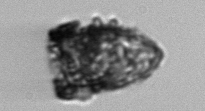
Label: Tintinnopsis